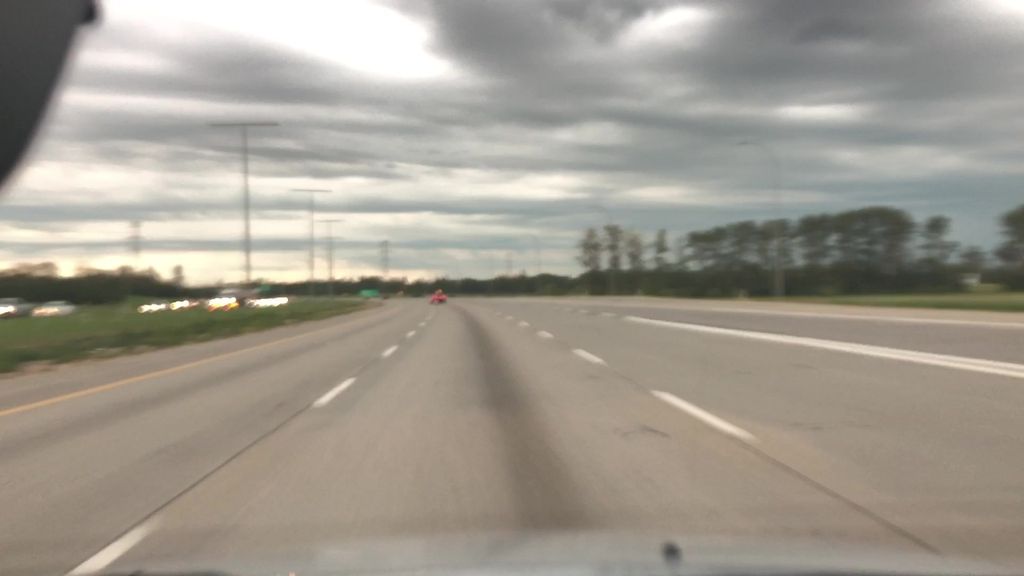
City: edmonton